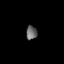
Tissue: lung
Cell type: Epithelial cells
Senescence score: 0.2423
Nuclear area (px): 150
Mean DAPI intensity: 101.507